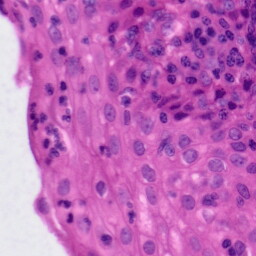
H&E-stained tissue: Tonsil